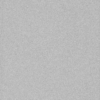
Label: dusty